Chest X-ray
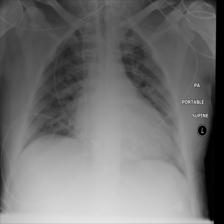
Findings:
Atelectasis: negative
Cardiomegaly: negative
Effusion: negative
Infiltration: negative
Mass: negative
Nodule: negative
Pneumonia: negative
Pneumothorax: negative
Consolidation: negative
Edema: negative
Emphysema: negative
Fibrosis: negative
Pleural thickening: negative
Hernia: negative